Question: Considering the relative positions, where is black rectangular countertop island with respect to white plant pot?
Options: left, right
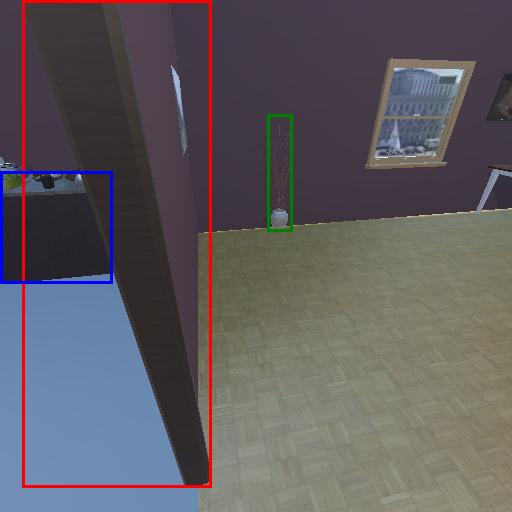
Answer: left